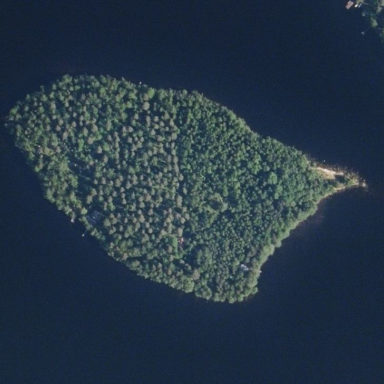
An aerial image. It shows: Islet surrounded by woodland.